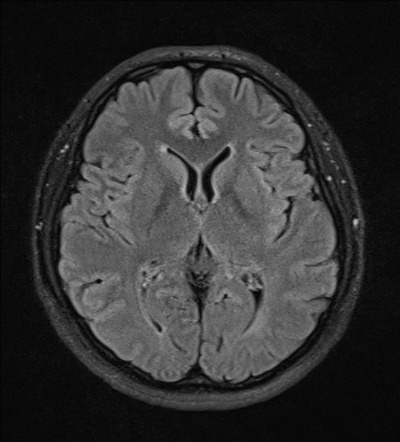
Label: notumor